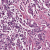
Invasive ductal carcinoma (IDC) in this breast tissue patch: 1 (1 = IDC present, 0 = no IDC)